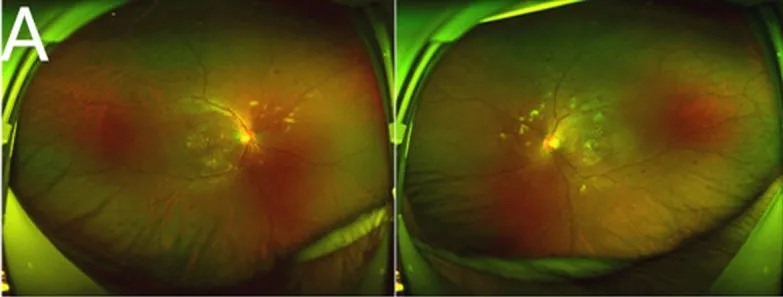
Multimodal imaging. (A) Ultra-wide field retinophotography of both eyes showing cotton-wool spots, widespread hemorrhage, and stellate exudation.
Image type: ophthalmic_imaging (fundus_photograph)